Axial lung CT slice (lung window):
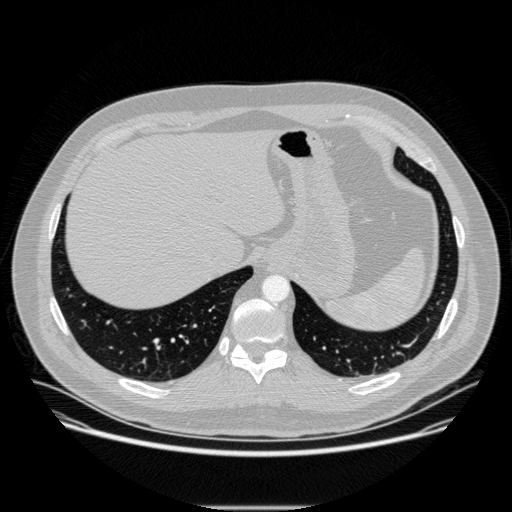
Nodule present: no